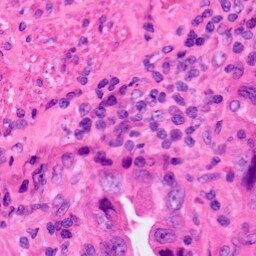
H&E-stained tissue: Lung